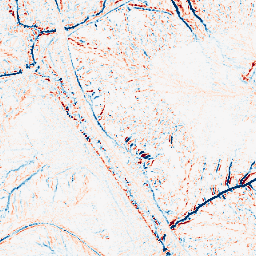
Category: edge_preserving
Decomposition family: median
Decomposition parameters: size: 5
Upsampling method: bilinear
Upsampling parameters: scale: 8
Upsampling scale: 8